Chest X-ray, PA view. Patient: 55 years old, sex F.
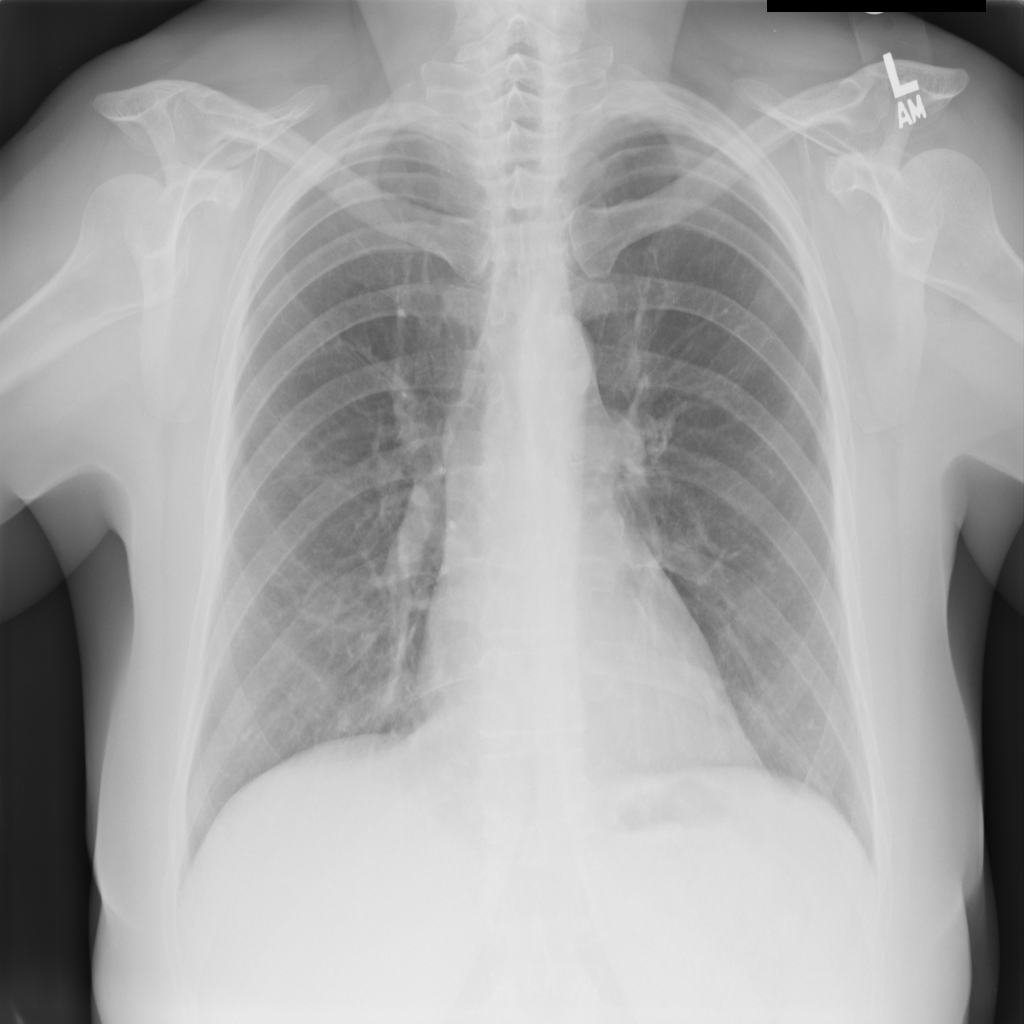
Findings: No Finding